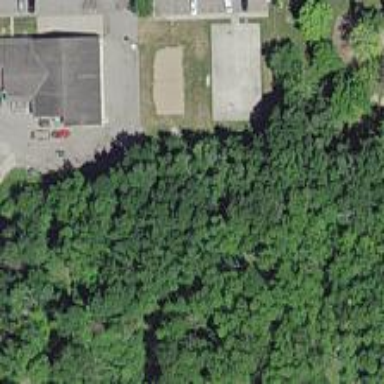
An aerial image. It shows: Disc golf pitch on leisure land.